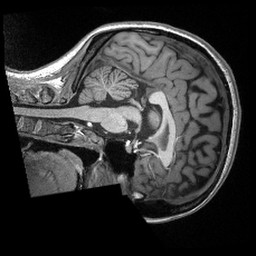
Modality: T1w
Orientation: sagittal
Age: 27
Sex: female